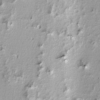
Label: not_dusty